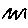
Label: zigzag